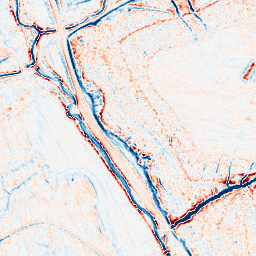
Category: edge_preserving
Decomposition family: anisotropic_diffusion
Decomposition parameters: iterations: 10
kappa: 30
gamma: 0.2
Upsampling method: quartic
Upsampling parameters: scale: 2
Upsampling scale: 2